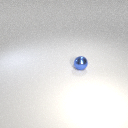
small blue metal sphere